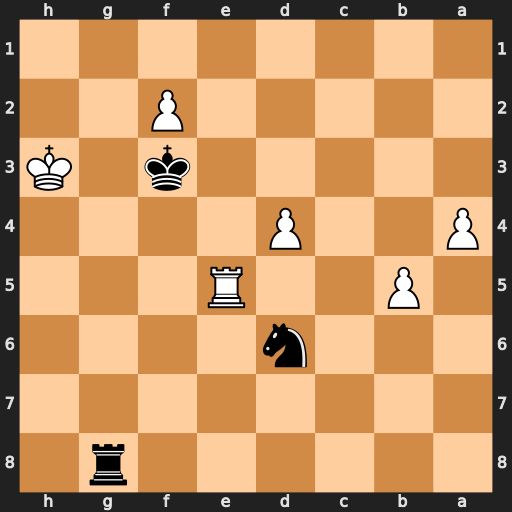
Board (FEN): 6r1/8/3n4/1P2R3/P2P4/5k1K/5P2/8
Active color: b
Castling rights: -
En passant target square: -
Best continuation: Rh8+ Rh5 Rxh5#